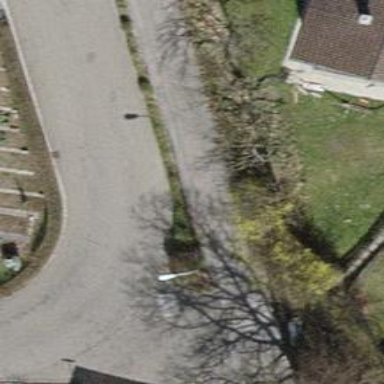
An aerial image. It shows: Footway.